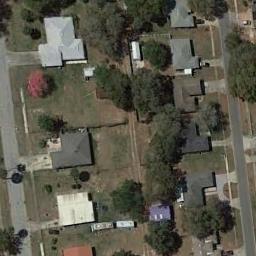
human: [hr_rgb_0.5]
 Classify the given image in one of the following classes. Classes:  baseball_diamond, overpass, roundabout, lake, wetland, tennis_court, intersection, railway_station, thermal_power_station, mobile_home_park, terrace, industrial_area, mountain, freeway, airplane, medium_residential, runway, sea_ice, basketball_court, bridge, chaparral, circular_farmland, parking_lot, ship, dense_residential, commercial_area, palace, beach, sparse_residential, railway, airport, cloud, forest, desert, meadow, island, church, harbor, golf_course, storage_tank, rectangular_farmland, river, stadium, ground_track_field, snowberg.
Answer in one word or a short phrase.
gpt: medium_residential